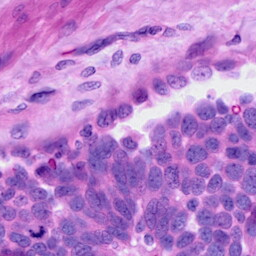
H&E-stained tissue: Ovarian